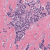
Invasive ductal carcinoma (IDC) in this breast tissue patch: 1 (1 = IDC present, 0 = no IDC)